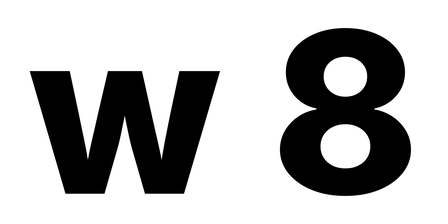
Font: Inter_ExtraBold